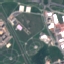
Land use / land cover class: Industrial